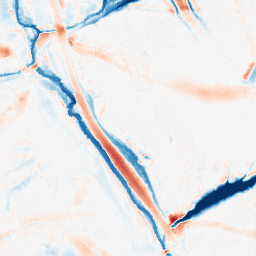
Category: morphological
Decomposition family: morphological_ellipse
Decomposition parameters: operation: average
width: 30
height: 30
Upsampling method: sinc_hamming
Upsampling parameters: scale: 2
kernel_size: 8
Upsampling scale: 2